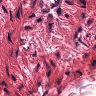
Metastatic tissue present: no